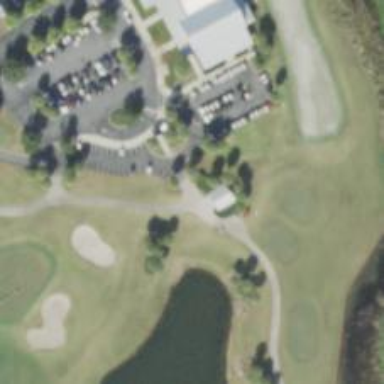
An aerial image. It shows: Golf cartpath that is also road path.